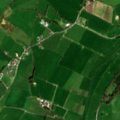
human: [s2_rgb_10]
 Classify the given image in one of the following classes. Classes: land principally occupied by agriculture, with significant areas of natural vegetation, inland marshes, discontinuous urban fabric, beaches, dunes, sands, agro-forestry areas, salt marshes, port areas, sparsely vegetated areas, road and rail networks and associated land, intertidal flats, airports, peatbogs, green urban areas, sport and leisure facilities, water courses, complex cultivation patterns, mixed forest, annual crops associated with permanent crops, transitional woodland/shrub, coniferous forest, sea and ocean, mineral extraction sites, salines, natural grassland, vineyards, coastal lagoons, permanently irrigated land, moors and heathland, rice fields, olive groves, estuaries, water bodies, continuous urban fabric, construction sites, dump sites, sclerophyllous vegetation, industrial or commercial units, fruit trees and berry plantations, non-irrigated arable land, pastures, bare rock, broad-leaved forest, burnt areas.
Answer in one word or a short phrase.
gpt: pastures, complex cultivation patterns